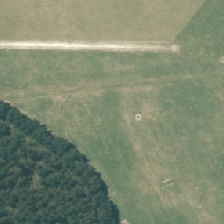
Land cover: high_producing_grassland